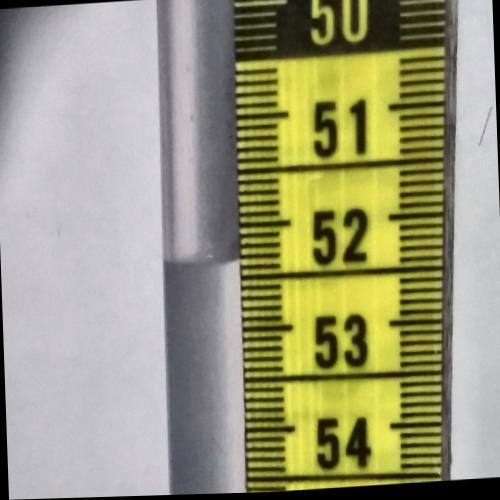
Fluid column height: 52.3 cm